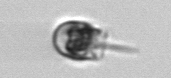
Label: Balanion